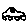
Label: car